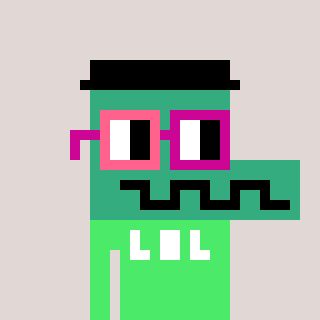
a pixel art character with square pink and red glasses, a crocodile-shaped head and a teal-colored body on a warm background